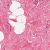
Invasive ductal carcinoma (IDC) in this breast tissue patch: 0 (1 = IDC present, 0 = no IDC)